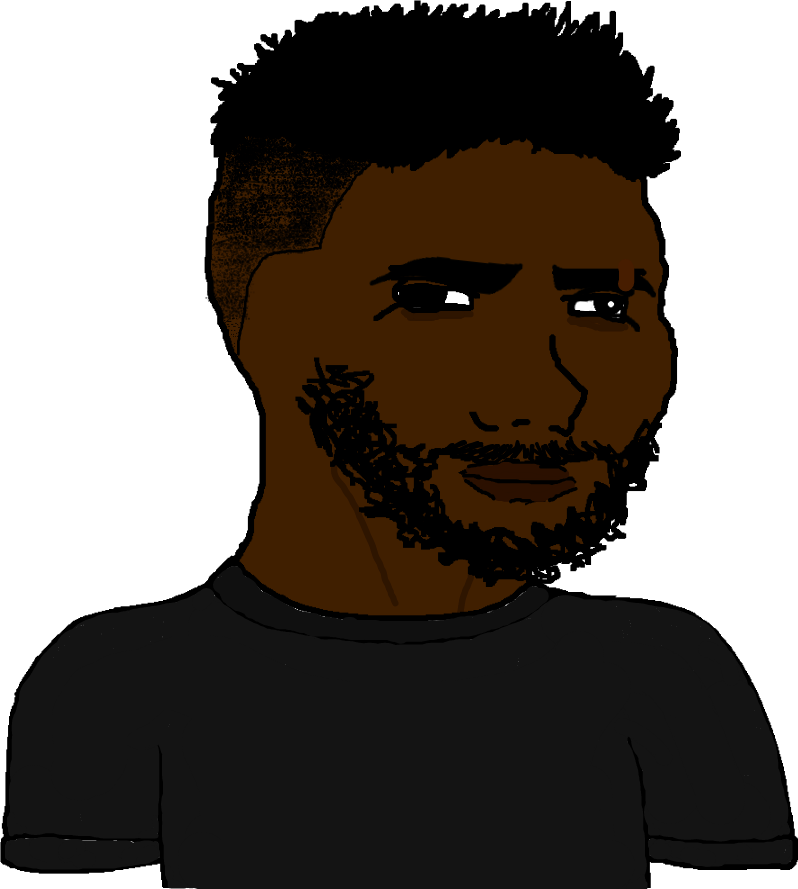
Label: 5_Blackjak